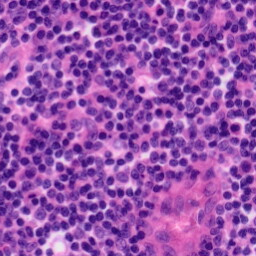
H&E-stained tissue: Tonsil